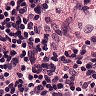
Metastatic tissue present: no